Interaction volume radius: 5 \u00c5
Interaction volume height: 45 \u00c5
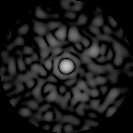
Disorder parameter: 0.8415